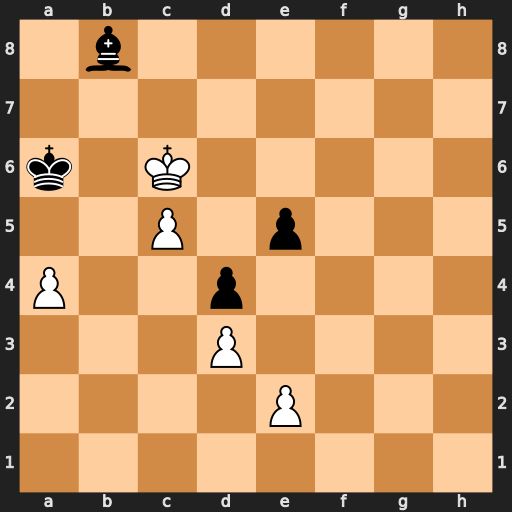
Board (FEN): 1b6/8/k1K5/2P1p3/P2p4/3P4/4P3/8
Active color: w
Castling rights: -
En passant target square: -
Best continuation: Kd7 Ka5 c6 Kxa4 c7 Bxc7 Kxc7